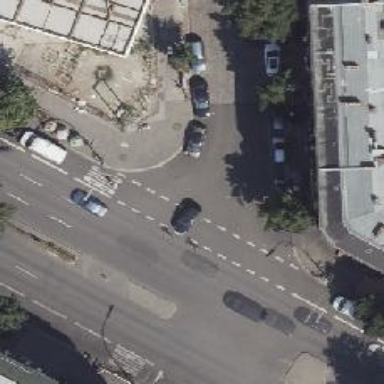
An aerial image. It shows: Unmarked road crossing.